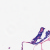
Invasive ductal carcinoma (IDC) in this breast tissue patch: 0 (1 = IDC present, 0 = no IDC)